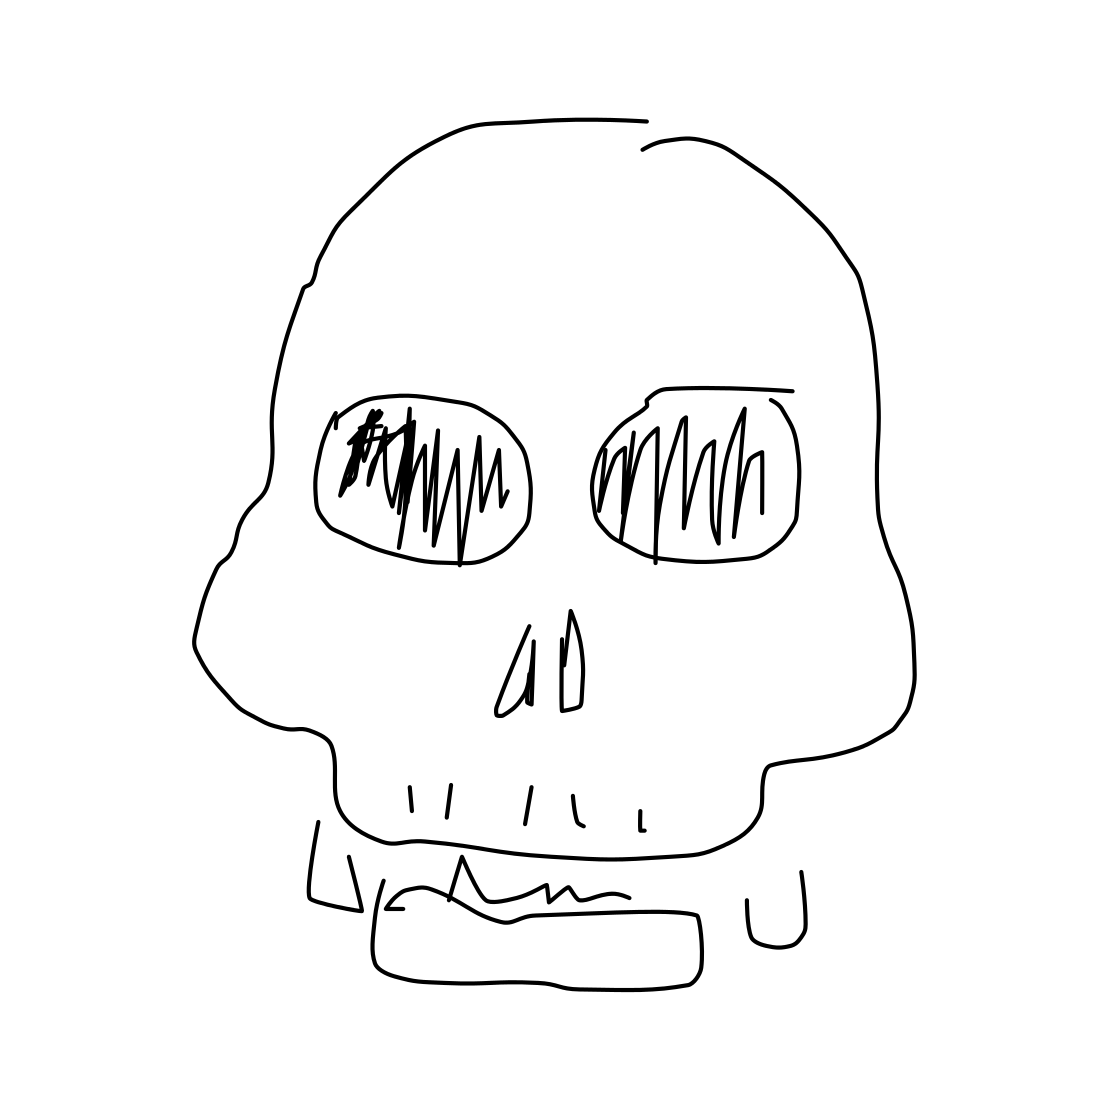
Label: skull